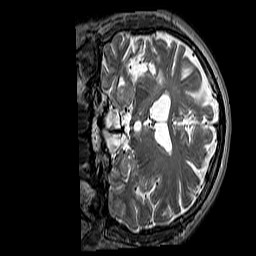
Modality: T2w
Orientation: coronal
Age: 56
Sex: male
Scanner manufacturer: siemens
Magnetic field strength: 3 T
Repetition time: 3.2 s
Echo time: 0.212 s